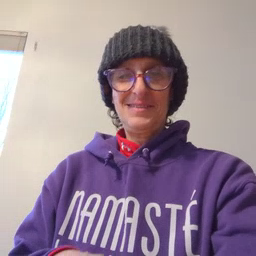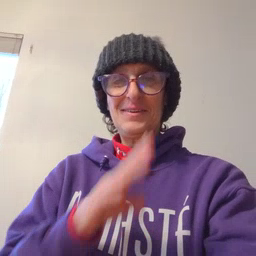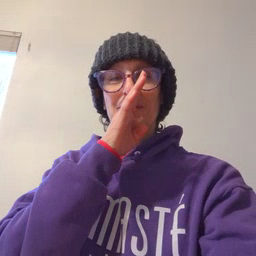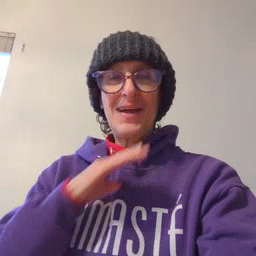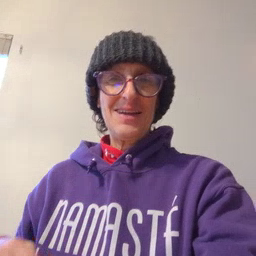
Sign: quiet